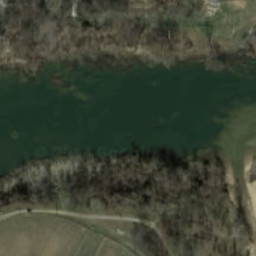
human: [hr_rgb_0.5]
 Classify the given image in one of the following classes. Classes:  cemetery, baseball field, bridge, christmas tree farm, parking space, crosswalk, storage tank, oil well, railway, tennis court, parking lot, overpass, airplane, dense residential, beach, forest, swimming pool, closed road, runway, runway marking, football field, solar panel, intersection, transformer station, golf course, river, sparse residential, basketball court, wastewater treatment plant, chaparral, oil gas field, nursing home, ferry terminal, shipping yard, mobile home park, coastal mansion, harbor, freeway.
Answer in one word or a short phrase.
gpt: river